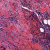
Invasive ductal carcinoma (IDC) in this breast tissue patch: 0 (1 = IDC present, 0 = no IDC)